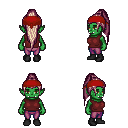
a pixel art fantasy rpg character, female body template, orc, green skin, maroon sleeveless shirt, magenta pants, white blonde extra-long topknot hairstyle, red bandana, black shoes, four views (front, back, left, right), 2x2 character sprite sheet, small pixel art, hard edges, no anti-aliasing